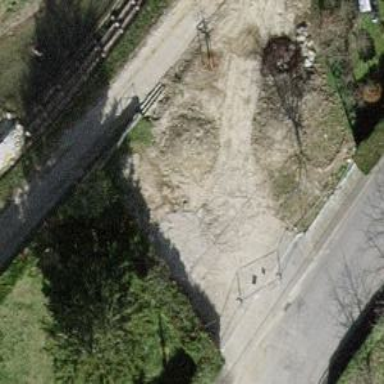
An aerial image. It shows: Grey cycle barrier.